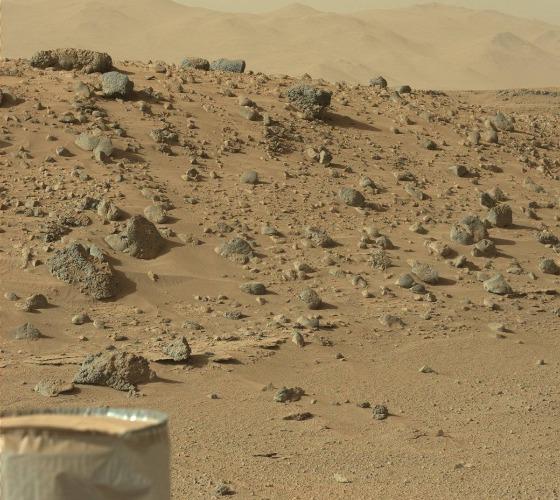
Terrain classes present: Background, Gravel / Sand / Soil, Rock, Shadow, Sky / Distant Mountains